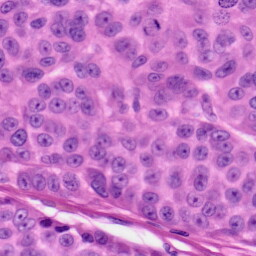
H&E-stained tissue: Skin